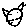
Label: cat